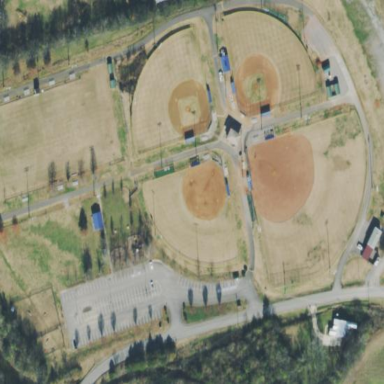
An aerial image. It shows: Baseball pitch for leisure land.